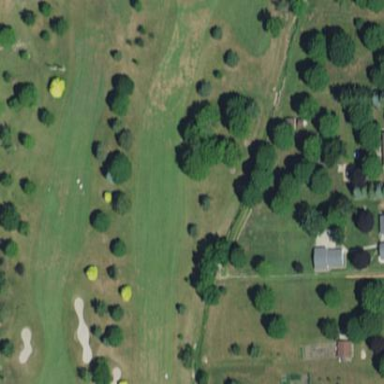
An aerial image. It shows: Scenic golf fairway.